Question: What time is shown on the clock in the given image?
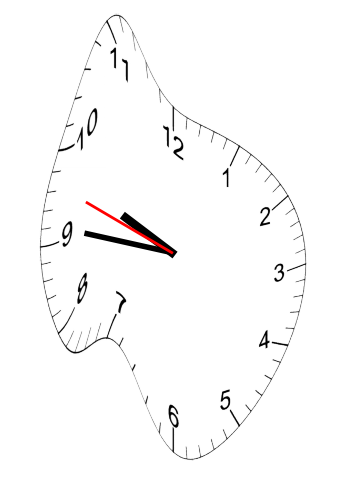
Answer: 09:45:48